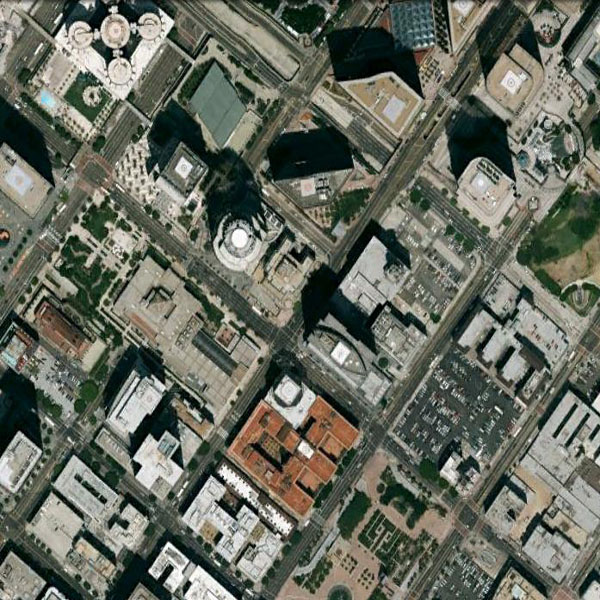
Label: Commercial